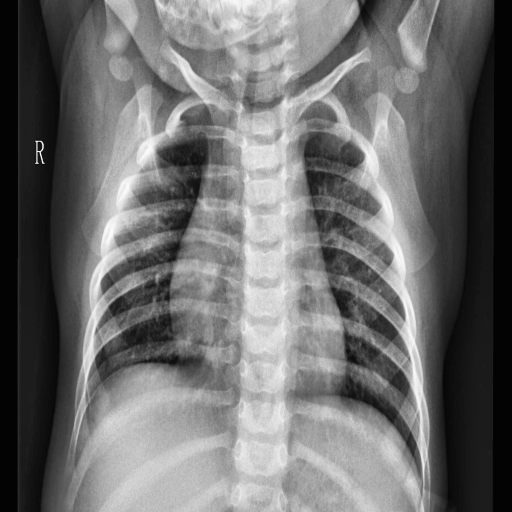
Finding: NORMAL